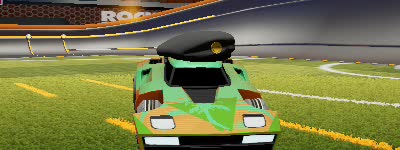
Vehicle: breakout